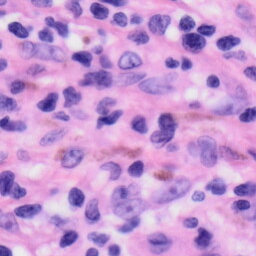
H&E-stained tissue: Skin